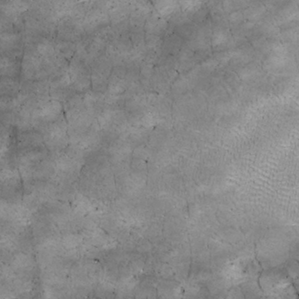
Label: non_frost